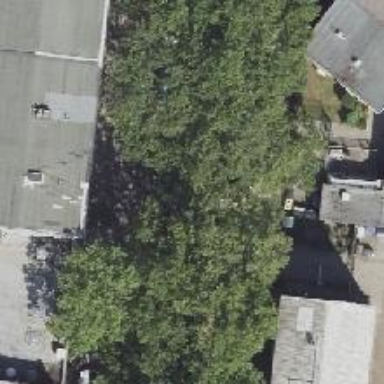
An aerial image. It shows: Deciduous broadleaved tree.